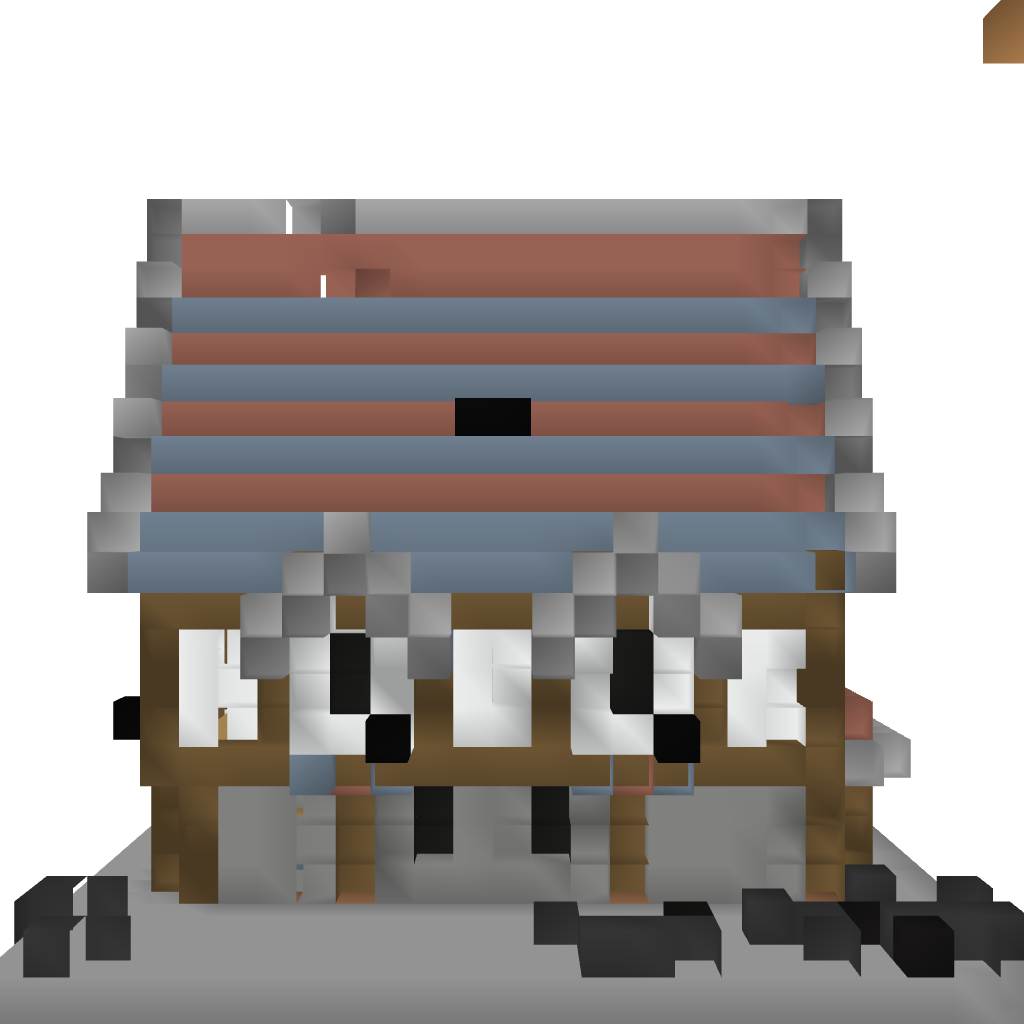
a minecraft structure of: small house